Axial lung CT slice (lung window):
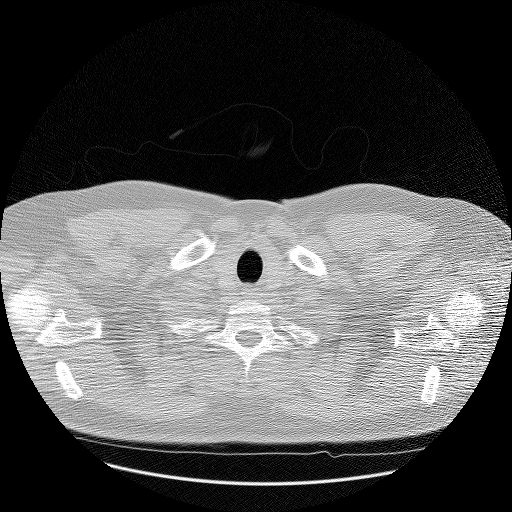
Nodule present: no